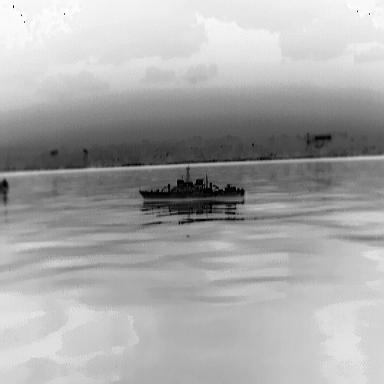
There is a warship in the infrared image.